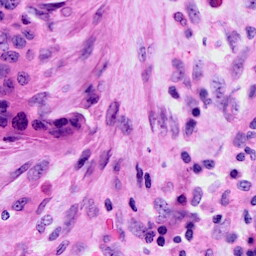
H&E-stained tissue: Cervix